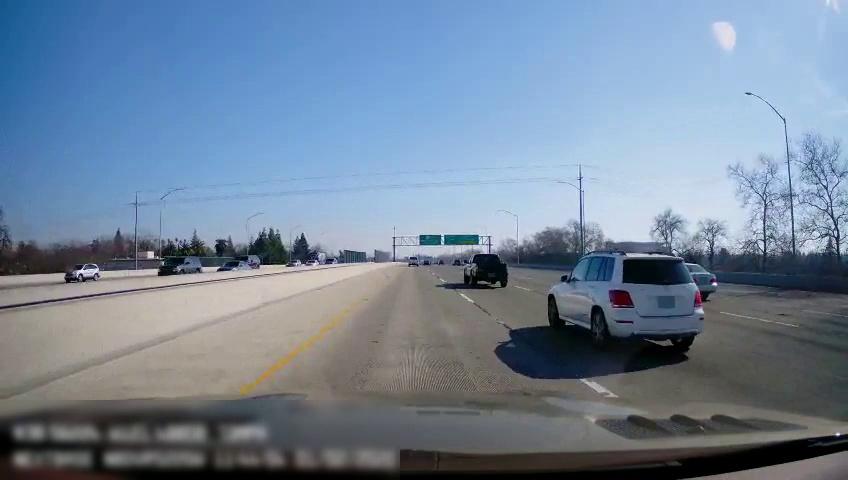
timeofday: Day
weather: Sunny
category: Drivable Space
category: Vehicles | SUV
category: Vehicles | SUV
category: Vehicles | Car
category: Vehicles | SUV
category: Vehicles | Bus
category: Vehicles | SUV
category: Vehicles | Car
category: Vehicles | Car
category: Drivable Space
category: Vehicles | Truck
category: Vehicles | Car
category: Vehicles | Truck
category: Vehicles | SUV
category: Lanes | Current Lane
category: Lanes | Current Lane
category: Lanes | Alternate Lane
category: Lanes | Alternate Lane
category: Lanes | Alternate Lane
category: Traffic | Signs
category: Traffic | Signs